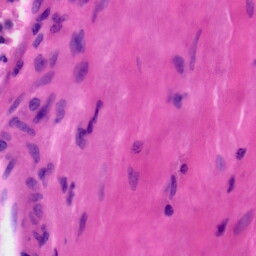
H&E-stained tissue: Tonsil